Field crop: maize
Growth stage: 2
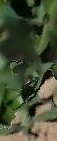
Species: maize